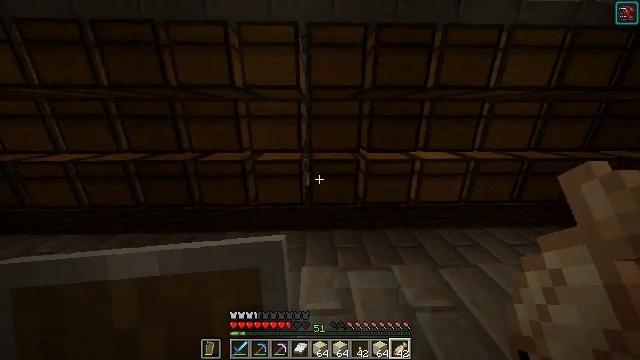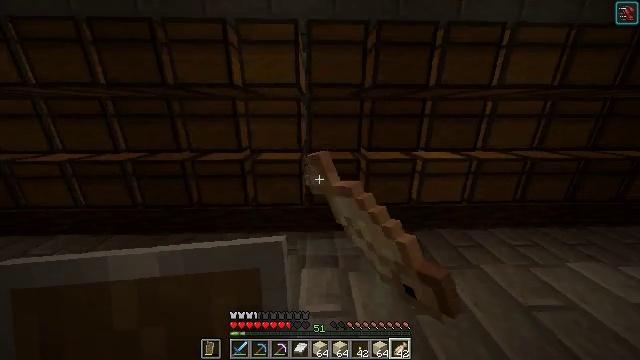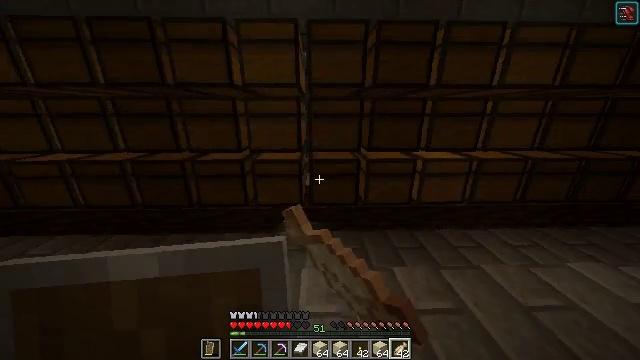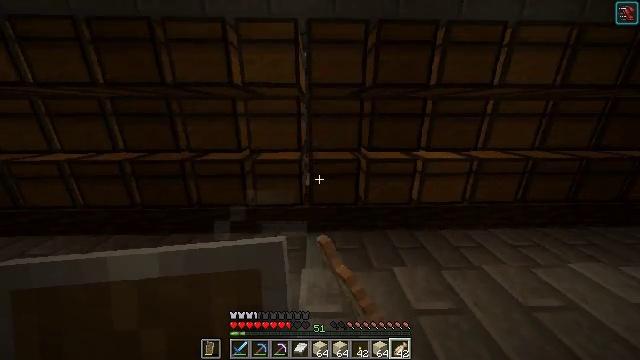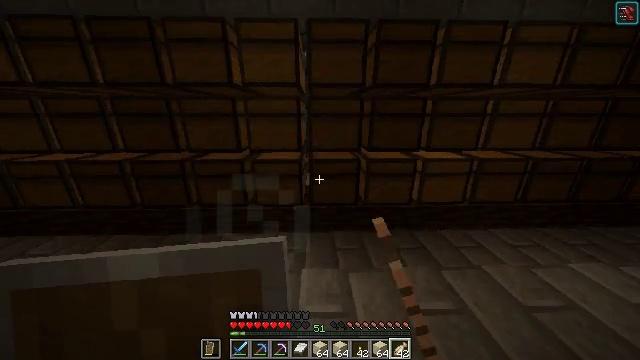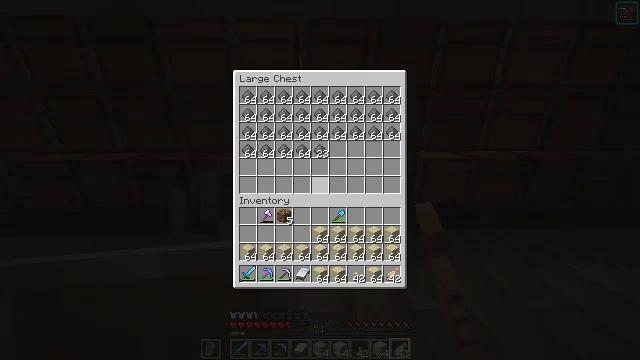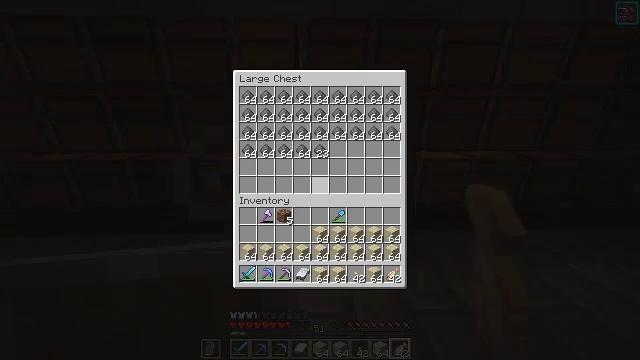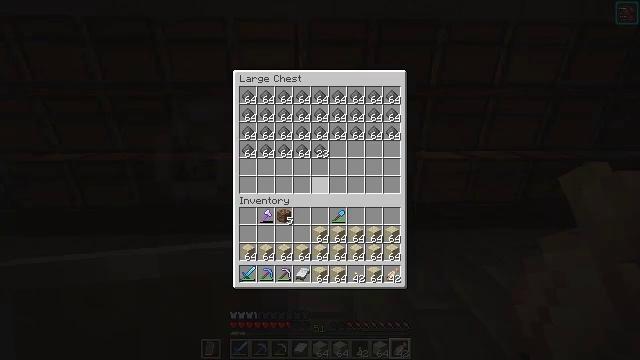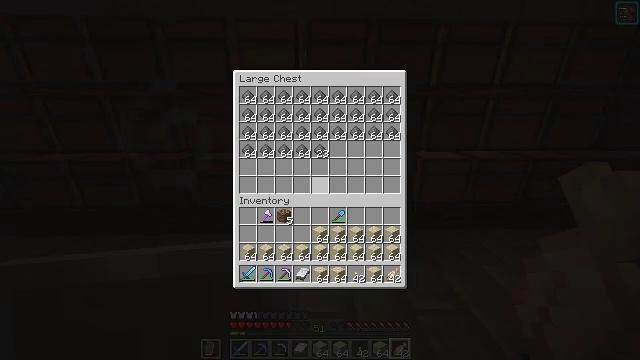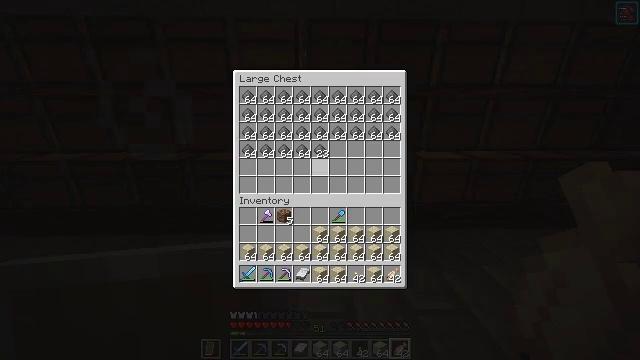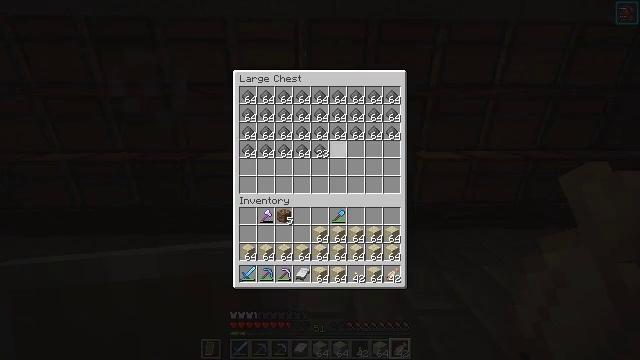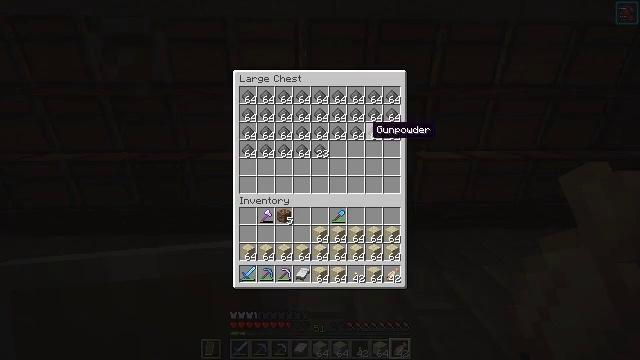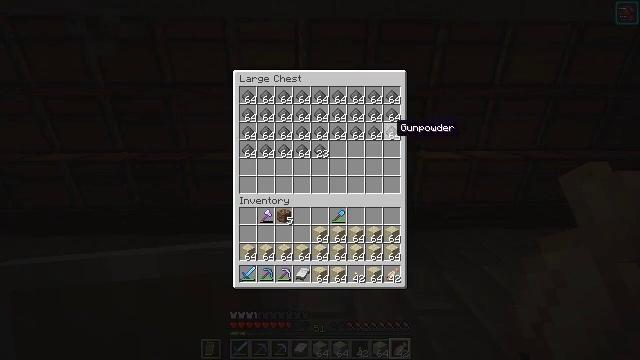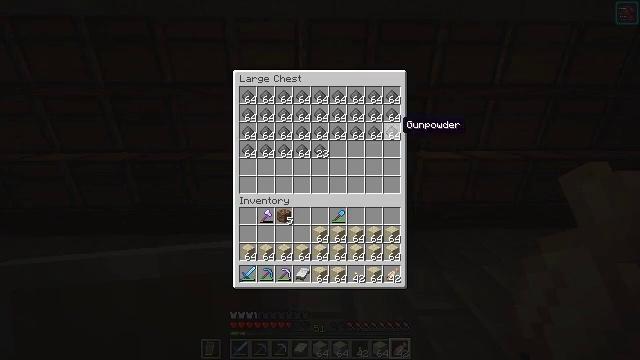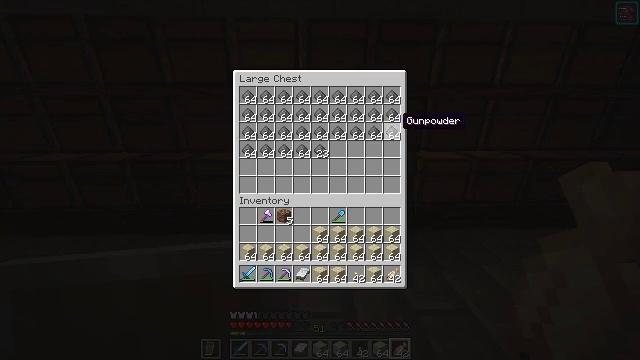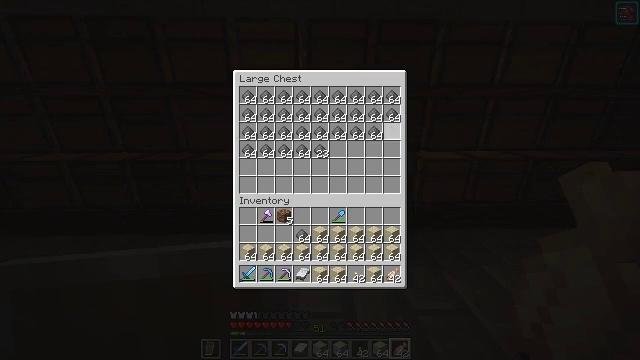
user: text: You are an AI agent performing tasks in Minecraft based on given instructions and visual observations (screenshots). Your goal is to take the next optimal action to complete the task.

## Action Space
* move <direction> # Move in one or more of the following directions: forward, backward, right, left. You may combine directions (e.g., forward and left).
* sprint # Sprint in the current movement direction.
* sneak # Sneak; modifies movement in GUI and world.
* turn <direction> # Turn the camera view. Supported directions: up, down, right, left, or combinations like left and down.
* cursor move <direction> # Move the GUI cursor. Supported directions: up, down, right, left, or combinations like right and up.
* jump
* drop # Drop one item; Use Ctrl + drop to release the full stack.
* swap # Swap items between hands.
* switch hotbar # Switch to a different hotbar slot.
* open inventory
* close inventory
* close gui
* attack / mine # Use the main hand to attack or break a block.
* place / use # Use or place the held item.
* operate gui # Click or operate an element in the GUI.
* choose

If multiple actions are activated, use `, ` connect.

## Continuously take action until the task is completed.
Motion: motion action
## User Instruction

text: Craft a block of TNT with sand and gunpowder.
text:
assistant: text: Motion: use / place
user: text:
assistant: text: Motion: use / place
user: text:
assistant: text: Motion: no_op
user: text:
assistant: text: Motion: no_op
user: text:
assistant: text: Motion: open gui
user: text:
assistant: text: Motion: no_op
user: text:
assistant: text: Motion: no_op
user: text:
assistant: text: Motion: no_op
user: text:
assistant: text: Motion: sneak, cursor move up
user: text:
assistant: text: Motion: sneak, cursor move right and up
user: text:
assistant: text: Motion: sneak, cursor move right
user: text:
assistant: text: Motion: sneak, cursor move right
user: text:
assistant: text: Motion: sneak
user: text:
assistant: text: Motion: sneak
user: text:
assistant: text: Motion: sneak, choose
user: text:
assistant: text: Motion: sneak, choose
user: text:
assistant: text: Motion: sneak, cursor move left
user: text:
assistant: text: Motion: sneak
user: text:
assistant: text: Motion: sneak
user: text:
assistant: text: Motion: sneak, cursor move down
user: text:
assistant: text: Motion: sneak, choose
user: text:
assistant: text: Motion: sneak, choose
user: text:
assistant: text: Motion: sneak, cursor move left
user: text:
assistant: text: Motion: sneak
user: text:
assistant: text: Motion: sneak
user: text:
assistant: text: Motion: sneak
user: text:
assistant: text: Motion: no_op
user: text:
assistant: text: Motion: no_op
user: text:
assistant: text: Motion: no_op
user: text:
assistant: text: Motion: sneak